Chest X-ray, PA view. Patient: 35 years old, sex F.
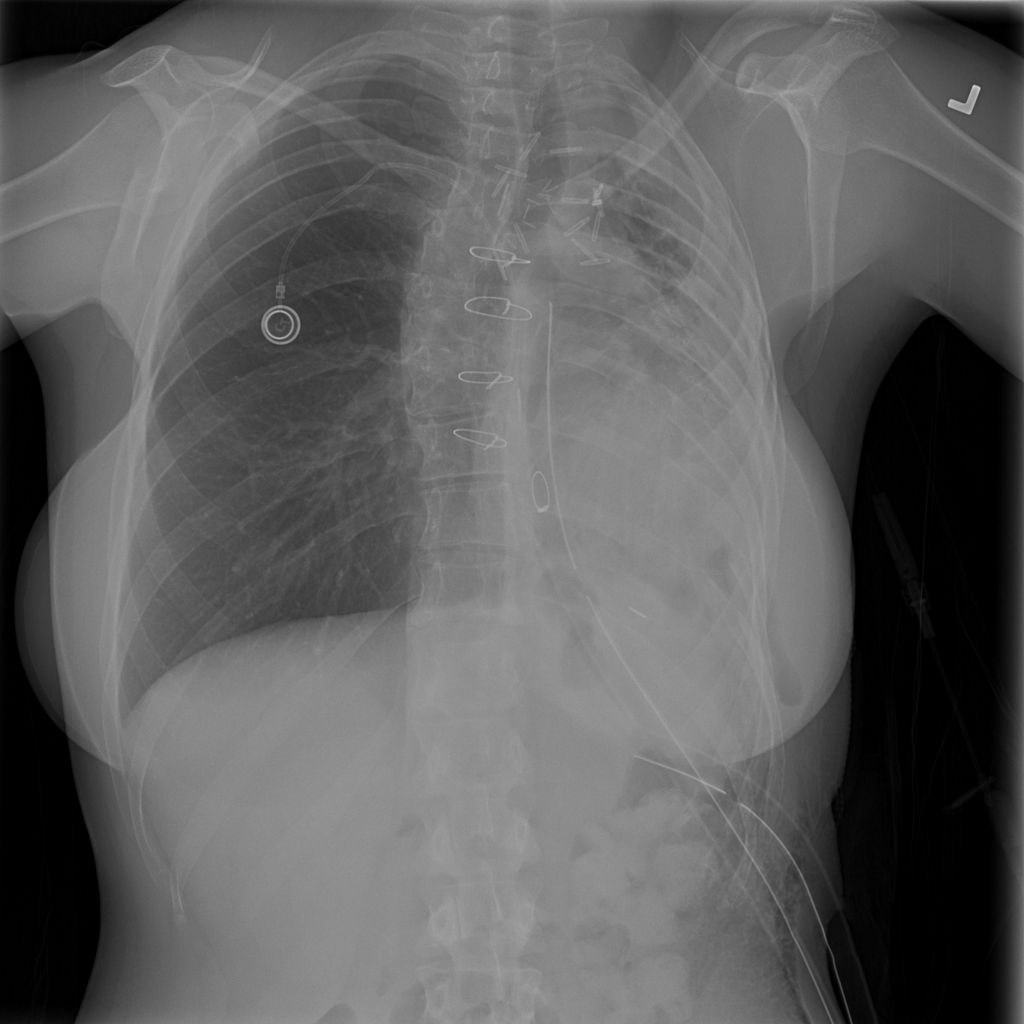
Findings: No Finding